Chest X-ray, AP view. Patient: 44 years old, sex M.
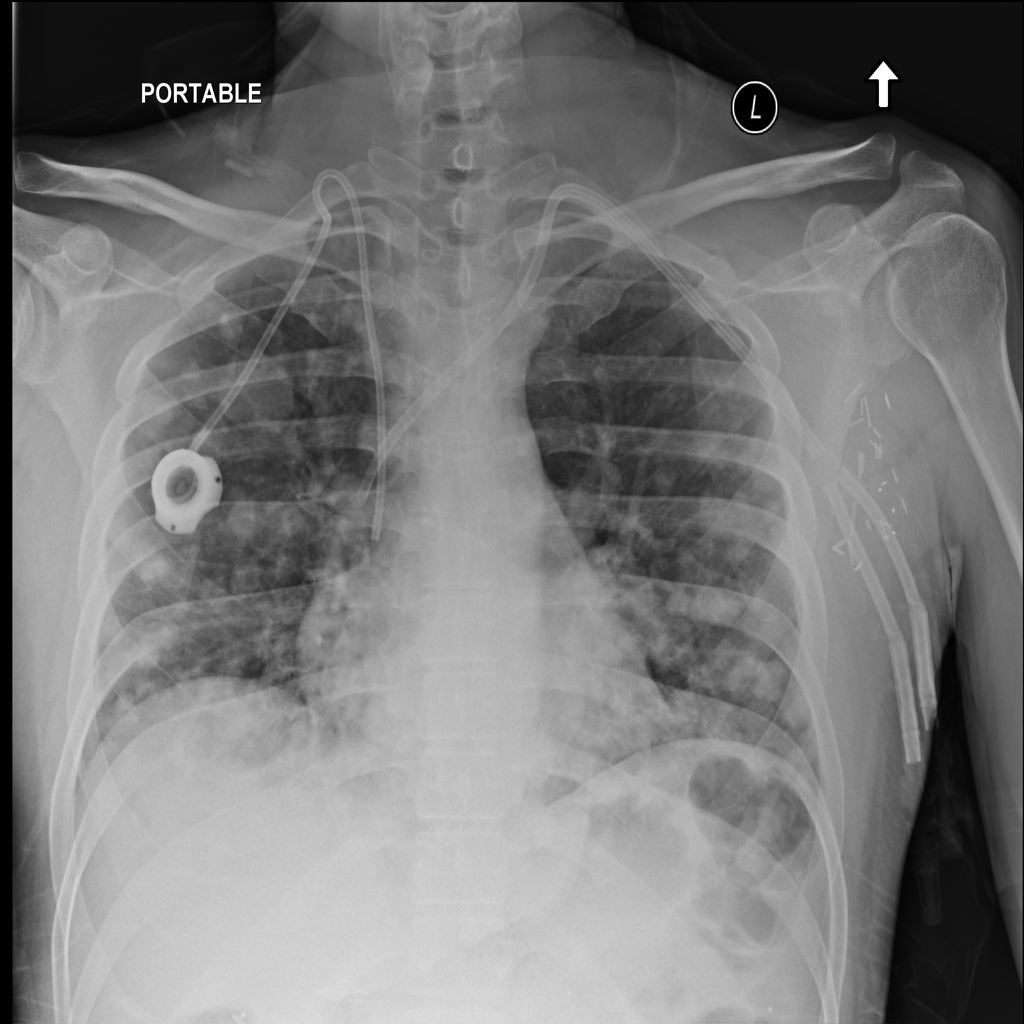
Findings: Mass, Nodule